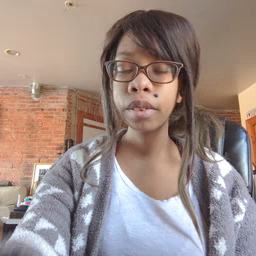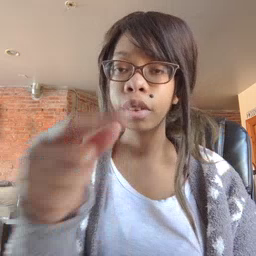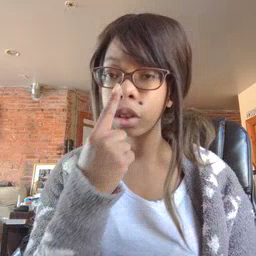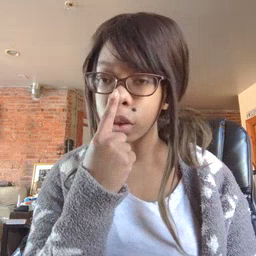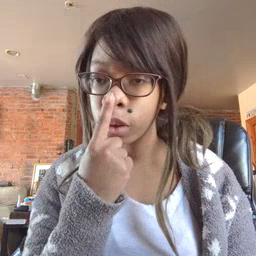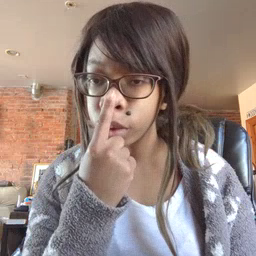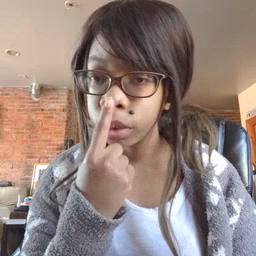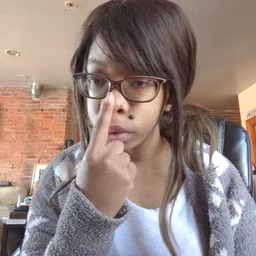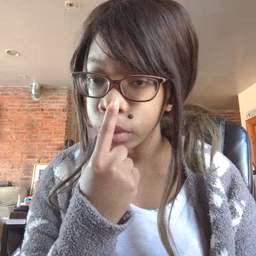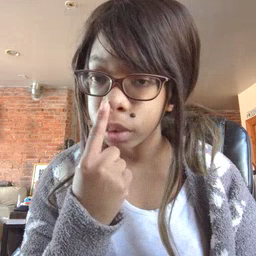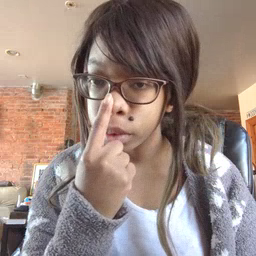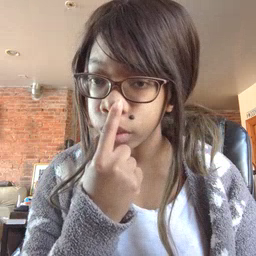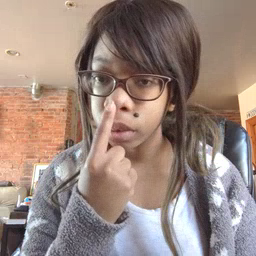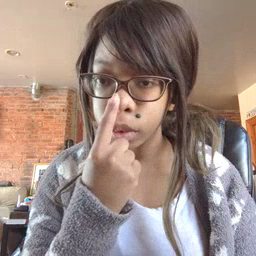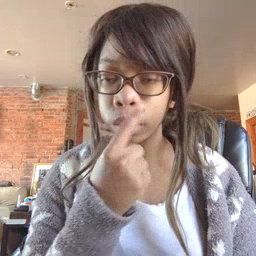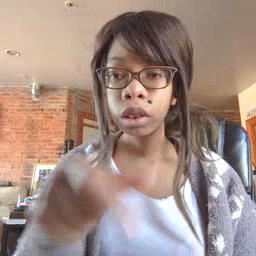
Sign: nose